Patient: sex M, age 56
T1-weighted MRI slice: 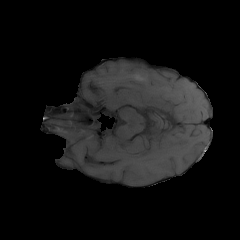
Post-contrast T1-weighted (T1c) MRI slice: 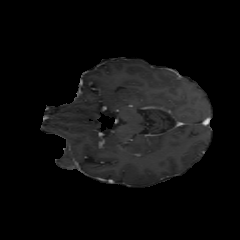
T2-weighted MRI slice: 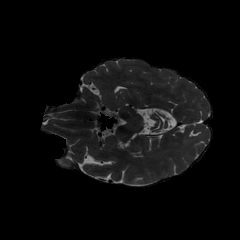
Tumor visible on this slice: no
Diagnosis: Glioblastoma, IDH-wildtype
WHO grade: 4